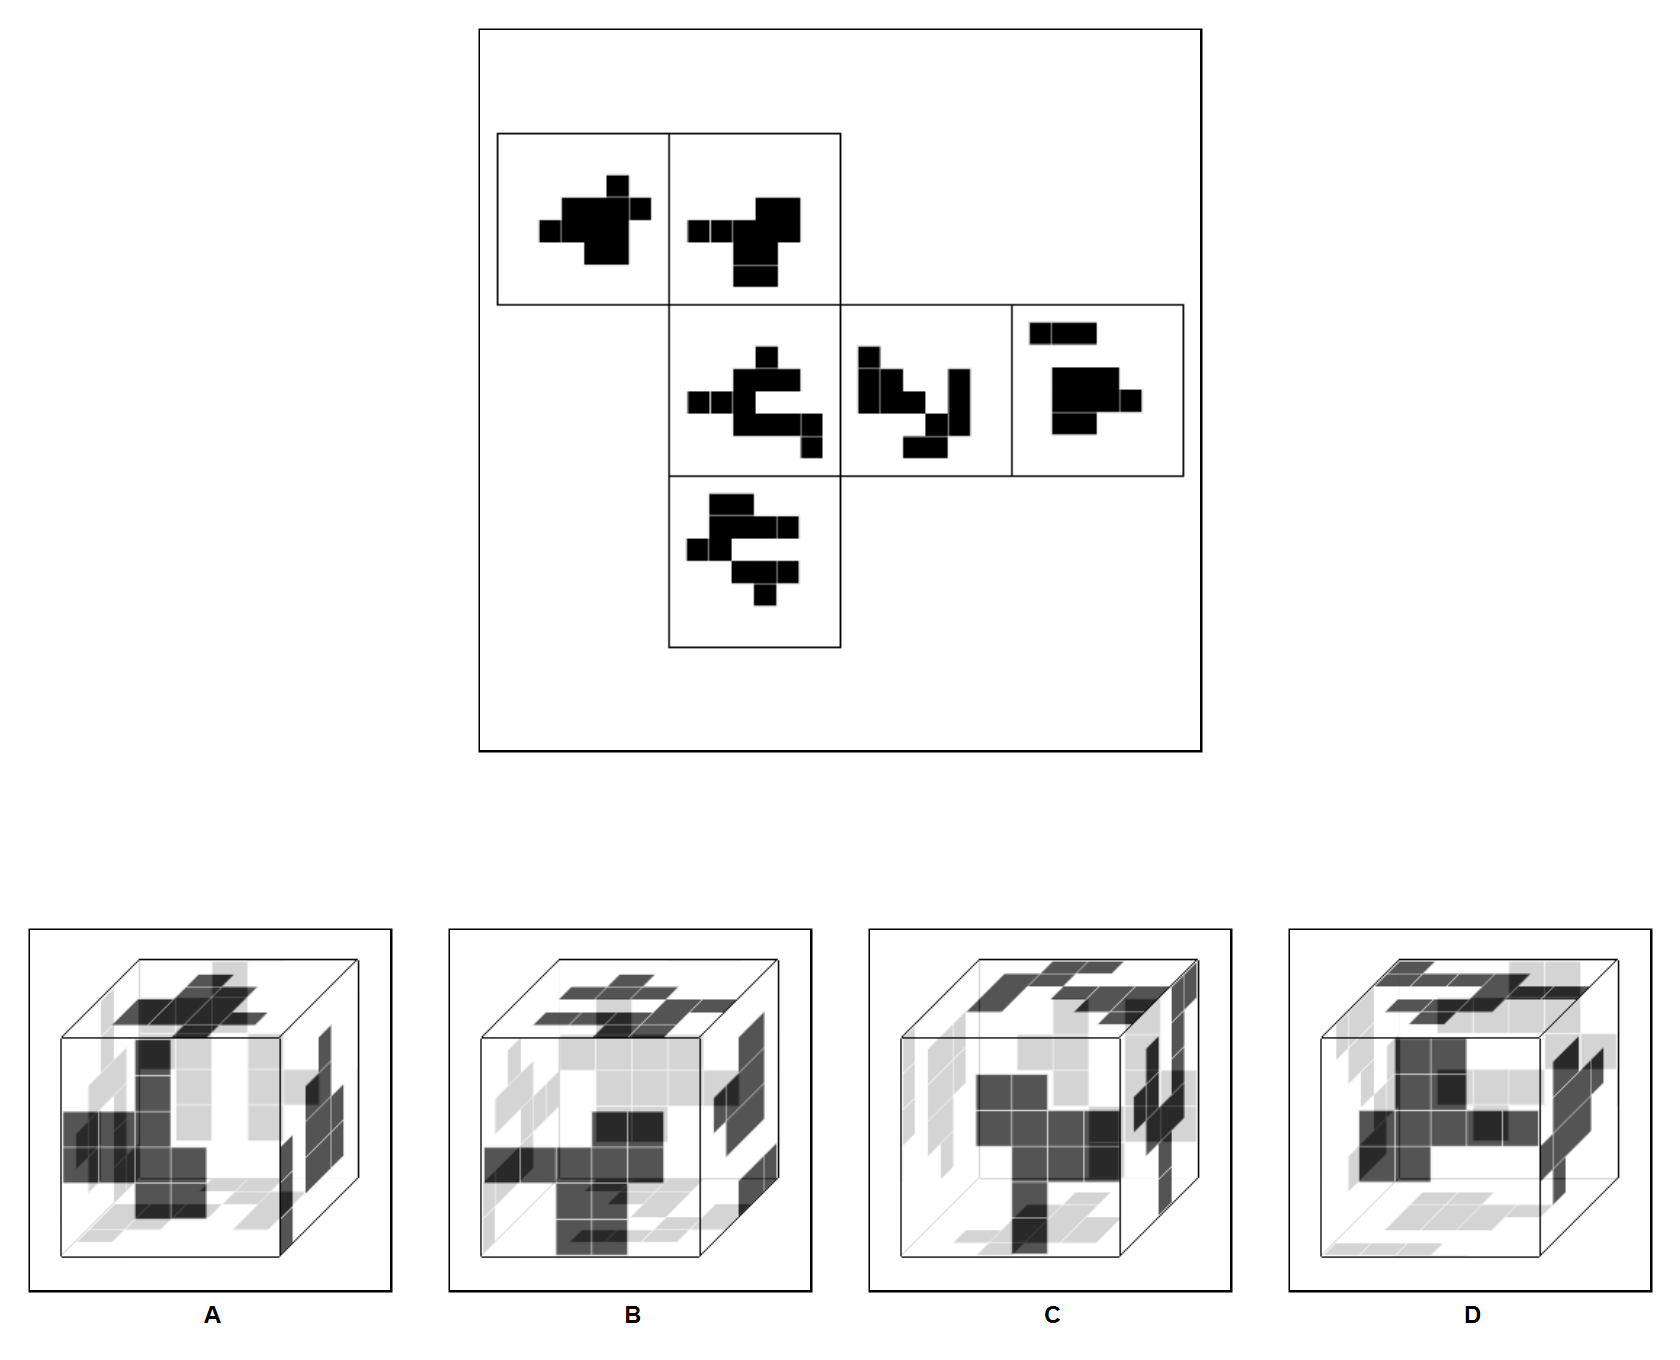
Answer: B